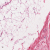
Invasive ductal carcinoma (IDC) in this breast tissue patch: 0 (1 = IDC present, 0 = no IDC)